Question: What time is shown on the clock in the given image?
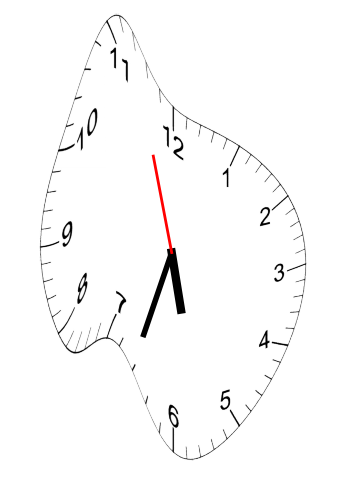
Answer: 05:32:57